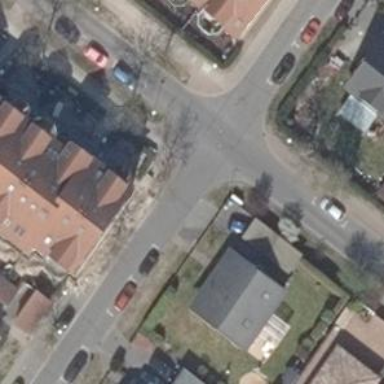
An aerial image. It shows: Residential road with asphalt surface and separate sidewalk.